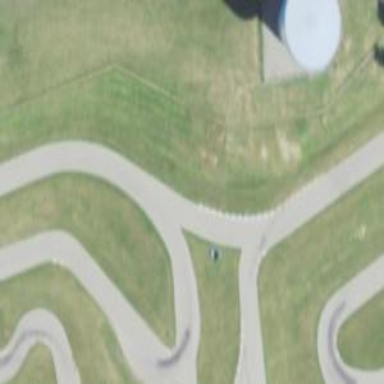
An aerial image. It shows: Asphalt raceway designed for karting sports.